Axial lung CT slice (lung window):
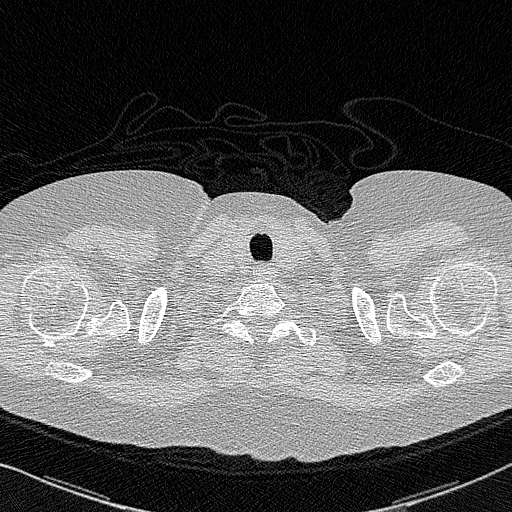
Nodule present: no